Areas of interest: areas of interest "Provincial CPPCC Staff Family Compound"
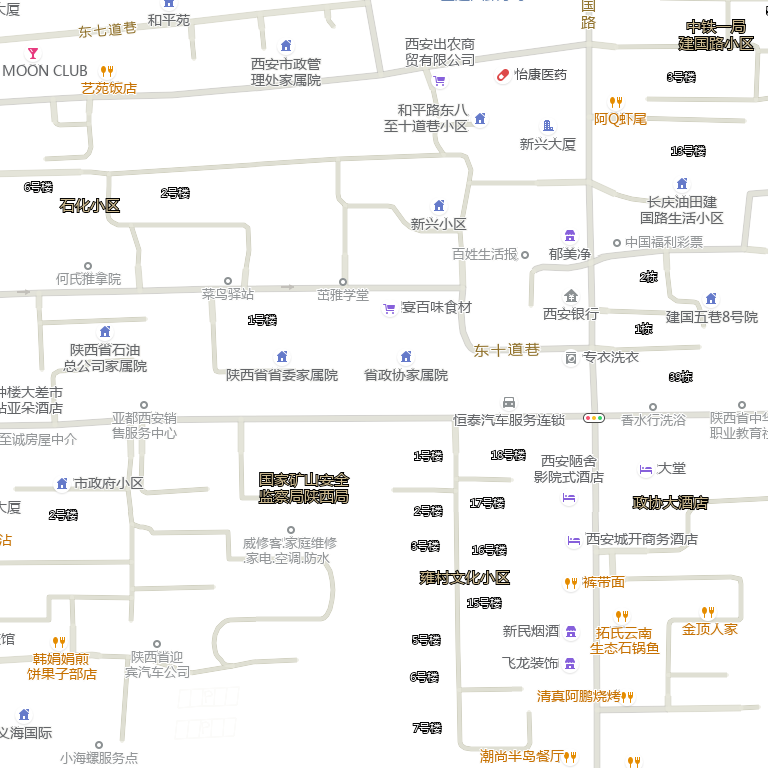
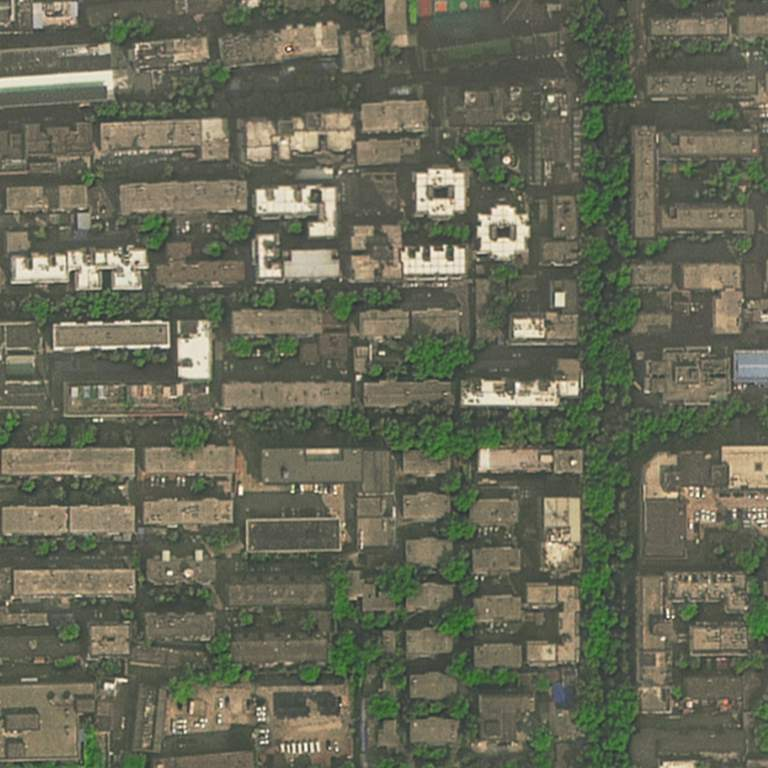